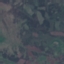
Land use / land cover: HerbaceousVegetation